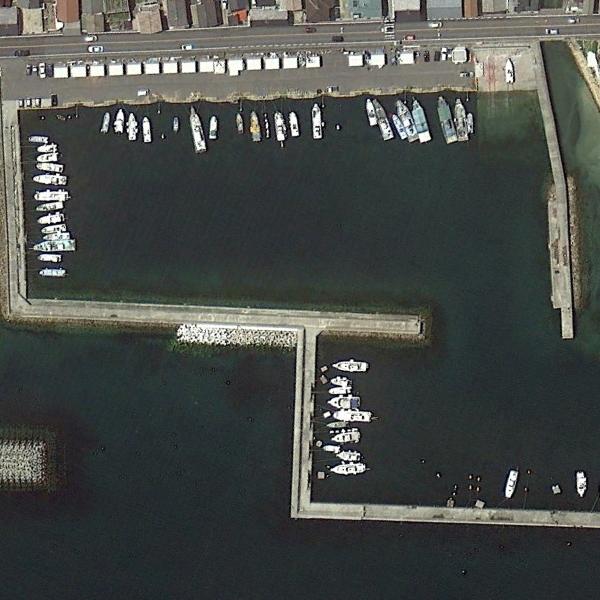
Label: Port